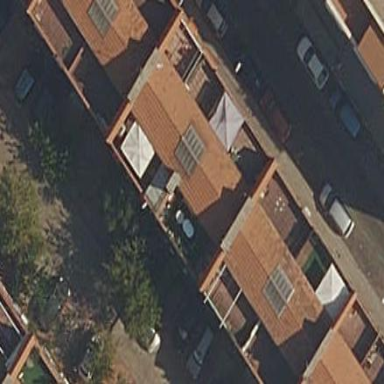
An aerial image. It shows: Image showing building with apartments.